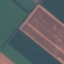
Land use / land cover class: AnnualCrop